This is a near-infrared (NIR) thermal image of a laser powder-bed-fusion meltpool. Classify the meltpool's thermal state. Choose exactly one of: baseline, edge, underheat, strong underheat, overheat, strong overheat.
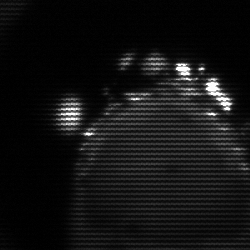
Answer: edge